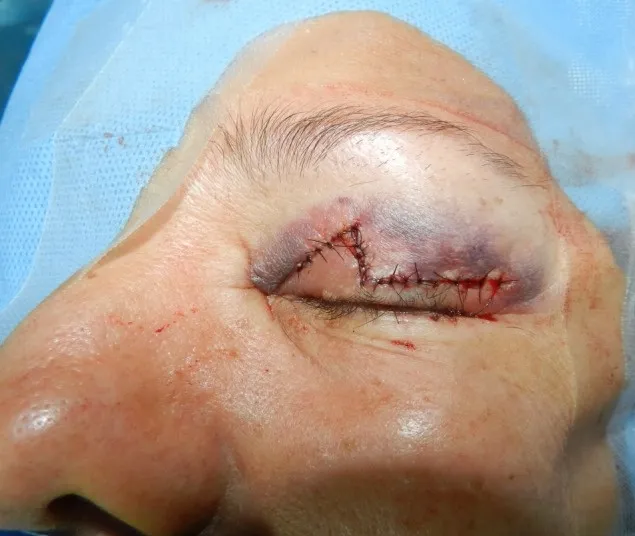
Appearance of the eyelid at the end of the reconstruction.
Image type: medical_photograph (other_medical_photograph)